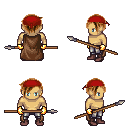
a pixel art fantasy rpg character, male body template, human, tanned skin, brown cape, metal pants, brown pixie cut hairstyle, red bandana, gold gloves, maroon shoes, spear, four views (front, back, left, right), 2x2 character sprite sheet, small pixel art, hard edges, no anti-aliasing